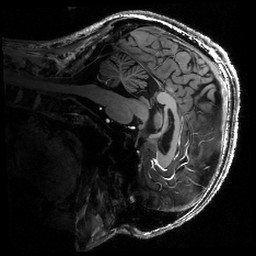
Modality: T1w
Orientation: sagittal
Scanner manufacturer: siemens
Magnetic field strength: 6.98 T
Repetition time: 2.5 s
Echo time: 0.00306 s